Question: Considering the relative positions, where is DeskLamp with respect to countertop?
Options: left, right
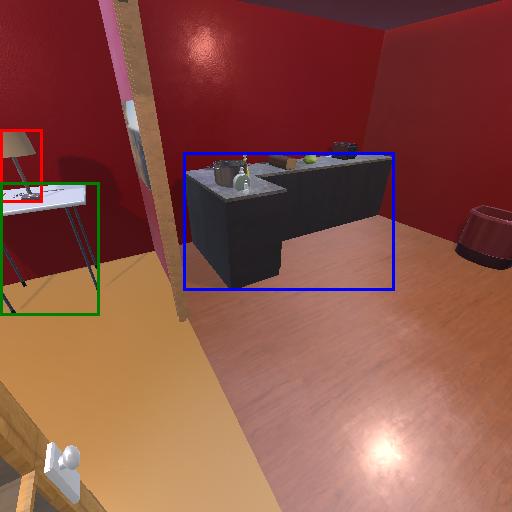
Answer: left